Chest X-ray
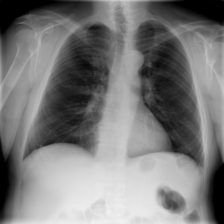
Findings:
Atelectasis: negative
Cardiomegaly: negative
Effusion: positive
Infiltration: negative
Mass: negative
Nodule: positive
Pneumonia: negative
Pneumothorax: negative
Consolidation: negative
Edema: negative
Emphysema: negative
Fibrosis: negative
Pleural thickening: negative
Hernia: negative